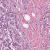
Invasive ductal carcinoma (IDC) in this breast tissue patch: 1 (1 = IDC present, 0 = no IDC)